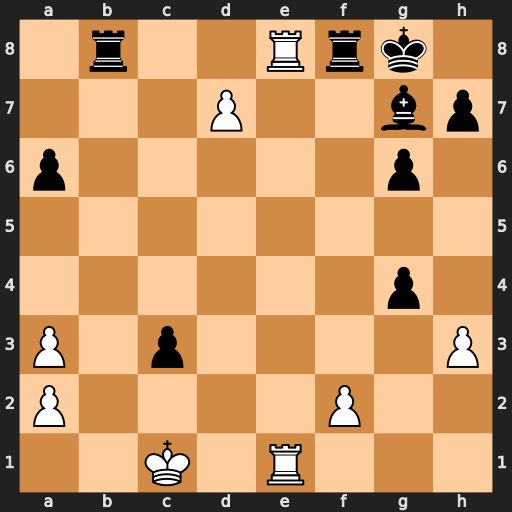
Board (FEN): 1r2Rrk1/3P2bp/p5p1/8/6p1/P1p4P/P4P2/2K1R3
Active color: w
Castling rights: -
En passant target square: -
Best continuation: Rxb8 Rxb8 Re8+ Rxe8 dxe8=Q+